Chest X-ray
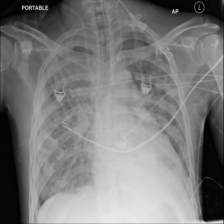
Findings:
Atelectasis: negative
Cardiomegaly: negative
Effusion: negative
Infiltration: negative
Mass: negative
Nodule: negative
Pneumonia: negative
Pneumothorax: negative
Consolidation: negative
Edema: negative
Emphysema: negative
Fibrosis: negative
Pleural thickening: negative
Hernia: negative